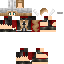
A female human skin with medium skin, wearing brown long hair dressed in a red hoodie and red pants, featuring a closed mouth.